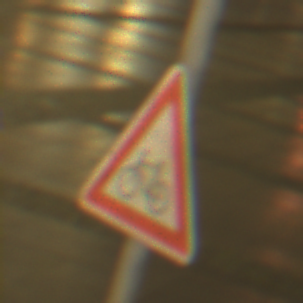
Verkehrszeichen: RadverkehrRechts
Umgebung: Outdoor, Urban
Tageszeit: Night
Wetter: Overcast
Licht: Artificial
Jahreszeit: NotSpecified
Kontrast: MediumContrast